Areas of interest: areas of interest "Shiban Tan Station"
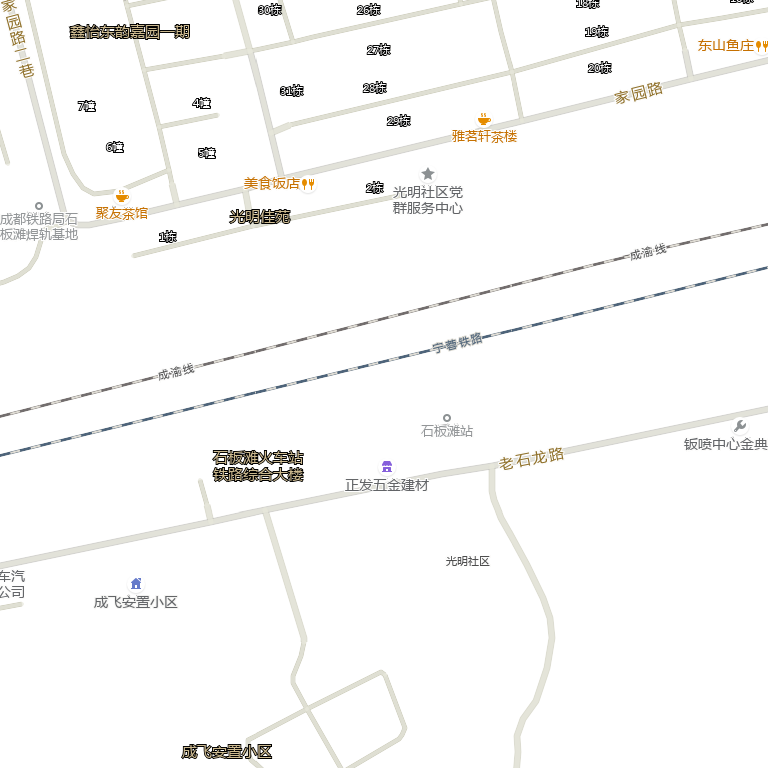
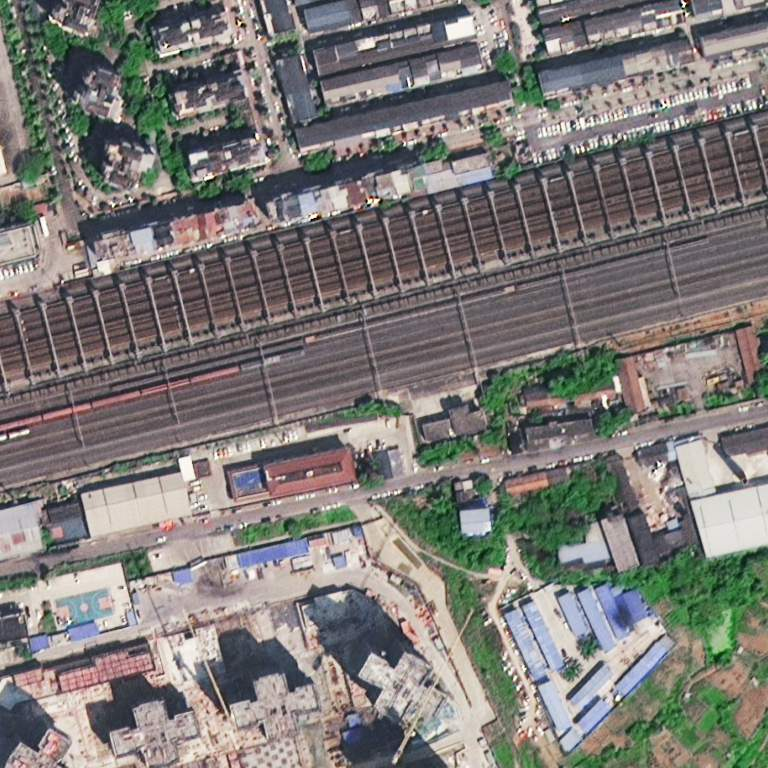